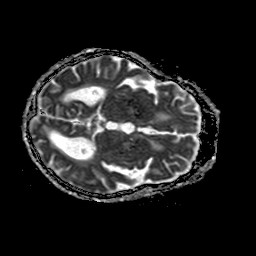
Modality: ADC
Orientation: axial
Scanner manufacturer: philips
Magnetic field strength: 1.5 T
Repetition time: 3.702 s
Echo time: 0.09719 s